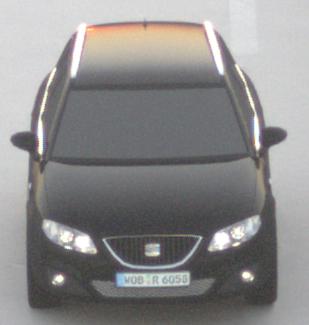
Make: SEAT
Model: Exeo ST 1.6
Detailed model: Exeo (3R) ST
Model produced from: 2010/05
Model produced until: 2010/08
Doors: 5
Color: black
Road condition: dry road
Daytime: sunrise or sunset
Contrast: low contrast